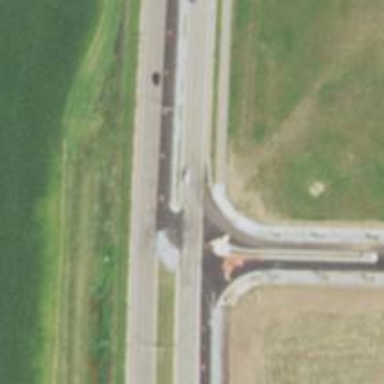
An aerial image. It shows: Secondary link road.